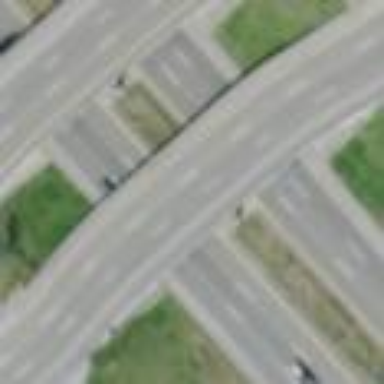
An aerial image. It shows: Man-made bridge that serves as overpass.